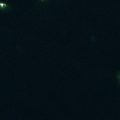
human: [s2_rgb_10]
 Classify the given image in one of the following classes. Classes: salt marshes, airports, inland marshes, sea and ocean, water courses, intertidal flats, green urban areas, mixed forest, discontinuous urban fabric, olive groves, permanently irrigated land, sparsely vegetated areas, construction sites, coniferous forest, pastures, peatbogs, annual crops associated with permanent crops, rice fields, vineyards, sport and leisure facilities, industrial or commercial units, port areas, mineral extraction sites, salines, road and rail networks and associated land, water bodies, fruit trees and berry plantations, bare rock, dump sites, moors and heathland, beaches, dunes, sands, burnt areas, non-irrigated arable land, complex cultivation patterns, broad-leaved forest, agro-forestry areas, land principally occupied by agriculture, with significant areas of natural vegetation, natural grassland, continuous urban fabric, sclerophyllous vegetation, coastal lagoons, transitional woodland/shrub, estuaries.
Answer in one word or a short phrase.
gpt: sea and ocean